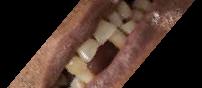
Condition: hypodontia